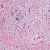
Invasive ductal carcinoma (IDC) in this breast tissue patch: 1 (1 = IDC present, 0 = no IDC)